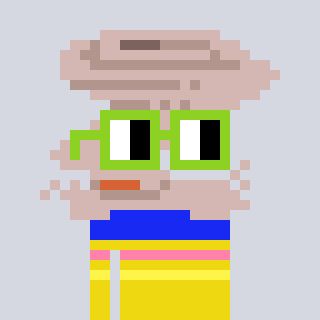
a pixel art character with square light green glasses, a tornado-shaped head and a yellow-colored body on a cool background